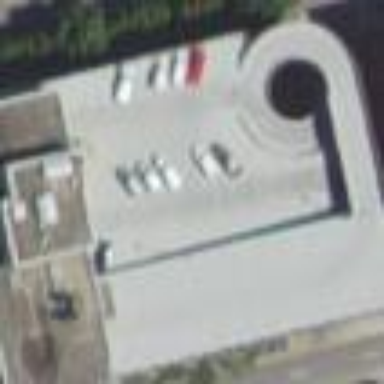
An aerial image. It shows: Multi-storey parking building.